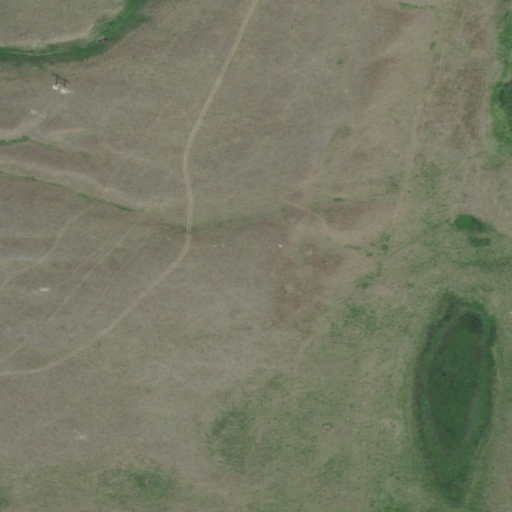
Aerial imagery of ridge(s) in North Dakota named Prophets Mountains containing grassland and herbaceous wetlands